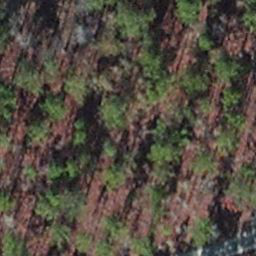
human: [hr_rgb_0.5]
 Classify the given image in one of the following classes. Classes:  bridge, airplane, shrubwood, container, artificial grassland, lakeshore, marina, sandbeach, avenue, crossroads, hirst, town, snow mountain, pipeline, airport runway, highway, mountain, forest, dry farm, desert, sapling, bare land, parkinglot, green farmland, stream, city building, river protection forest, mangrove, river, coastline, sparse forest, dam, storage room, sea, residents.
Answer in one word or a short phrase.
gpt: sapling